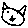
Label: cat